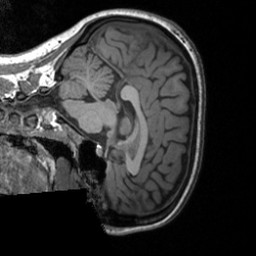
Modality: T1w
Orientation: sagittal
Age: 24
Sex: female
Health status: healthy
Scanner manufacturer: siemens
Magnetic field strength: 3 T
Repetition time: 1.9 s
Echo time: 0.00226 s